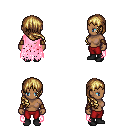
a pixel art fantasy rpg character, female body template, human, dark skin, pink tattered cape, red pants, blonde right-swept hairstyle, leather bracers, black shoes, four views (front, back, left, right), 2x2 character sprite sheet, small pixel art, hard edges, no anti-aliasing